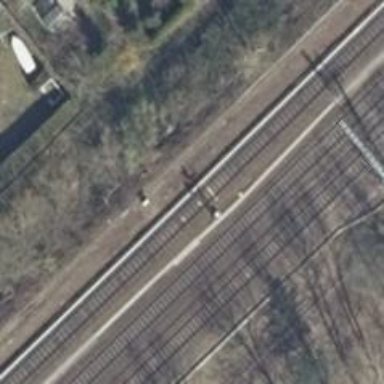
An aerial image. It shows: Railway signal.